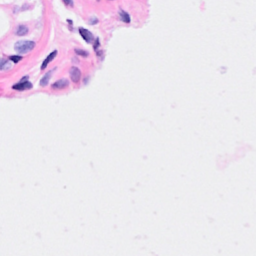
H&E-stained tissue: Breast